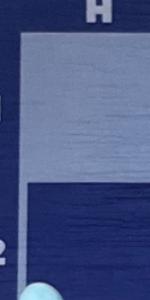
Label: Empty